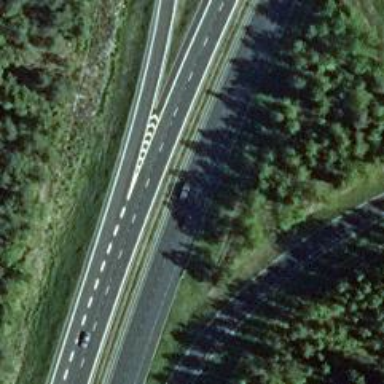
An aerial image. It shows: Asphalt motorway.